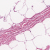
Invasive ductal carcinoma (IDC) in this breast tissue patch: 0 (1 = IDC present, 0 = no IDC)